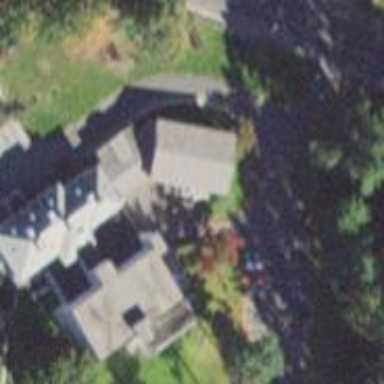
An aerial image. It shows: Part of building is shown in the image.